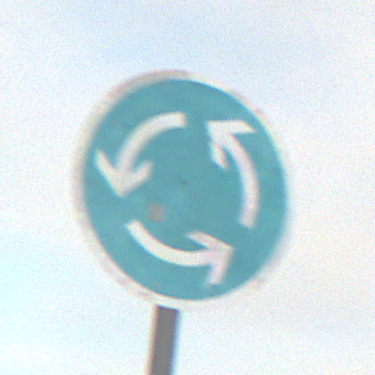
Verkehrszeichen: Kreisverkehr
Umgebung: Outdoor, Nature
Tageszeit: SunriseSunset
Wetter: PartlyCloudy
Licht: Natural
Jahreszeit: NotSpecified
Kontrast: LowContrast